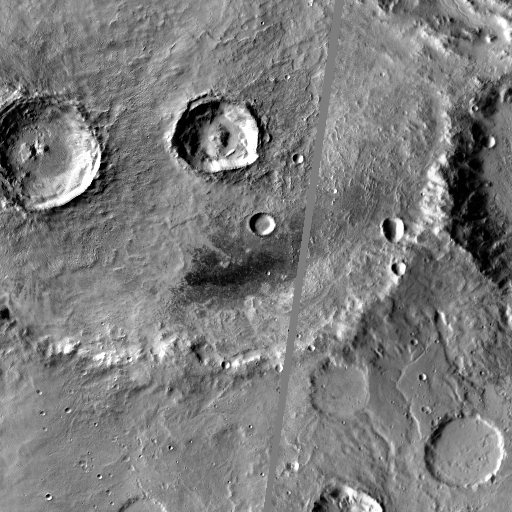
Crater classes present: Background, Other, Layered, Buried, Secondary